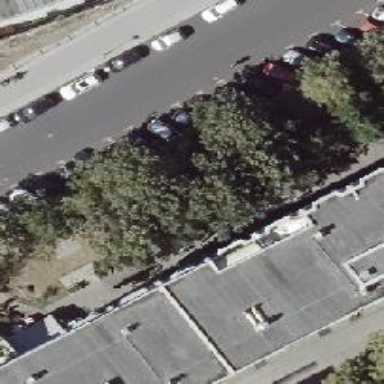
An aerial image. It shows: Avenue lined with broadleaved deciduous trees.